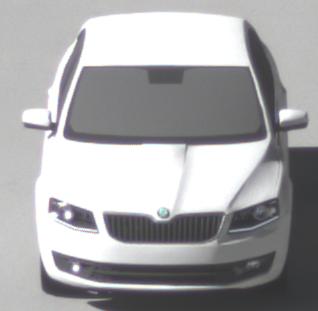
Make: Skoda
Model: Octavia 1.2 TSI
Detailed model: Octavia (III) Limousine
Model produced from: 2013/02
Model produced until: 2015/04
Doors: 5
Color: white
Road condition: dry road
Daytime: morning or afternoon
Contrast: high contrast